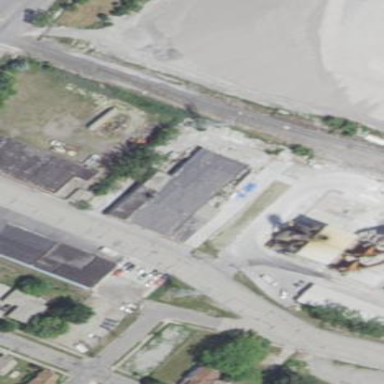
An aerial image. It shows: Industrial building.